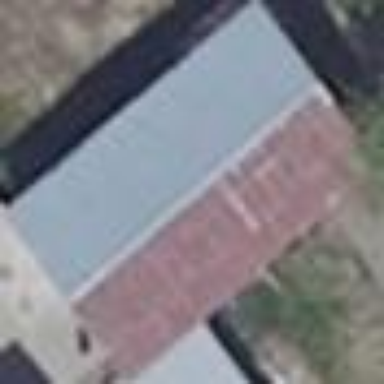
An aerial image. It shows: Manufacturing building.